Question: I have tried many different things including adding '$this->load->helper(array('form', 'url'));' to autoload.php, among other things.
When I fill out a value for first name and last name and nothing else and press submit, it just redirects back to the same page (not to clientRegistrationSuccess.php) as specified in the 'if{} else{}'
'''
echo validation_errors();
echo form_open('index/pages/clientcreation',$CustCreationFormAttr);
echo form_label('First Name: ','fname');
echo form_input($CustCreationFirstName);echo '<br>';
echo form_label('Last Name: ','lname');
echo form_input($CustCreationLastName);echo '<br>';
echo form_label('Title: ', 'title');
echo form_input($CustCreationClientTitle);echo '<br>';
echo form_label('Company: ', 'co');
echo form_input($CustCreationCompany);echo '<br>';
echo form_label('Email: ','email');
echo form_input($CustCreationEmail);echo '<br>';
echo form_submit($CustCreationSubmit,'Submit');
'''
'''
class Clientcreation extends CI_Controller
{
function index(){
####################################
$this->load->view('navigation');
$this->load->view('pages/clientcreation');
$this->load->view('footer');
####################################
$this->load->helper(array('form', 'url'));
$this->load->library( array('form_validation') );
## Set Validation
$this->form_validation->set_rules('fname', 'First Name', 'required');
$this->form_validation->set_rules('lname', 'Last Name', 'required');
## Perform Validation
if ($this->form_validation->run() == FALSE){
$this->load->view('pages/clientcreation');
}
else{
$this->load->view('pages/success/clientRegistrationSuccess');
}
}
}
'''
Additionally, the form is loading as intended... like:

The paths match up too, because if I change '$this->load->view('pages/clientcreation');' to '$this->load->view('pages/hi');' it is calling this view. What am I doing wrong here?
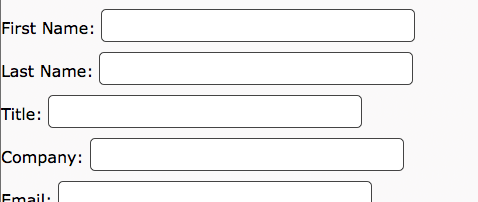
Answer: This was a silly mistake on my part.
The reason the validation wasn't working is, I was trying to output the validation errors directly in my view, when I should have been outputting on the controller, like:
'''
if ($this->form_validation->run() == FALSE){
echo validation_errors();
$this->load->view('pages/clientcreation');
}
'''
on the controller end, NOT on the view.
(at the top)